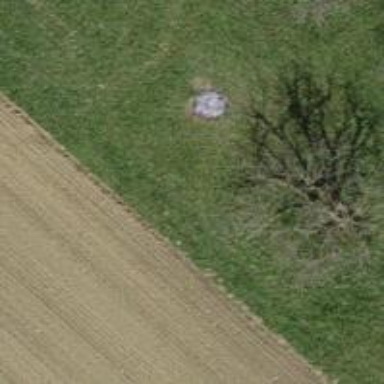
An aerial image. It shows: Deciduous tree with mixed leaves.